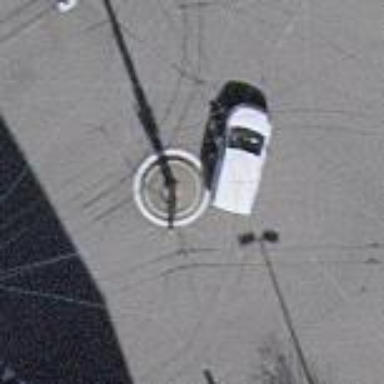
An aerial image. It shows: Secondary road with asphalt surface leading to roundabout. The roundabout has trolley wires above it.